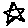
Label: star